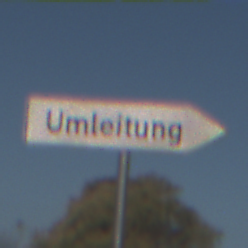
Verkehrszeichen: UmleitungswegweiserRechtsweisend
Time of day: MorningAfternoon
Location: Outdoor (Nature)
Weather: Clear
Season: NotSpecified
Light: Natural